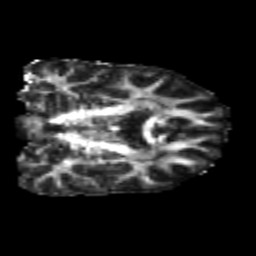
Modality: FA
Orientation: coronal
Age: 21
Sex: male
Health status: healthy
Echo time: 0.074 s